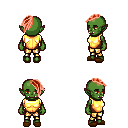
a pixel art fantasy rpg character, female body template, orc, green skin, gold chest armor, gold greaves, red long mohawk hairstyle, brown slippers, four views (front, back, left, right), 2x2 character sprite sheet, small pixel art, hard edges, no anti-aliasing